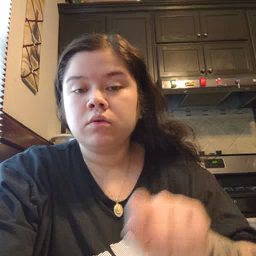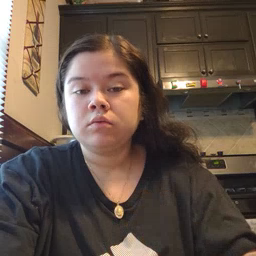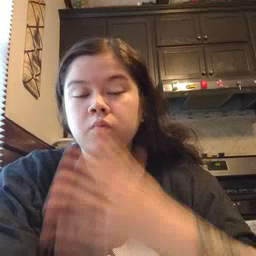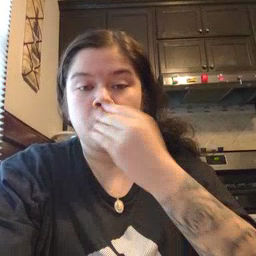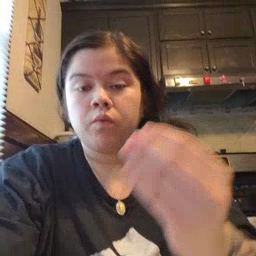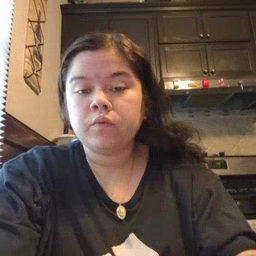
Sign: wolf